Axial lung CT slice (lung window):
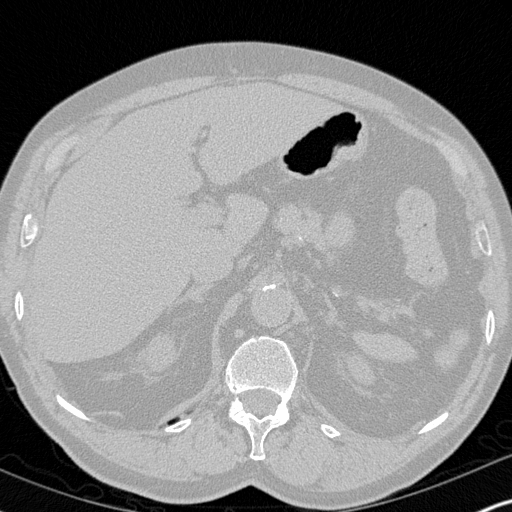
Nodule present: no